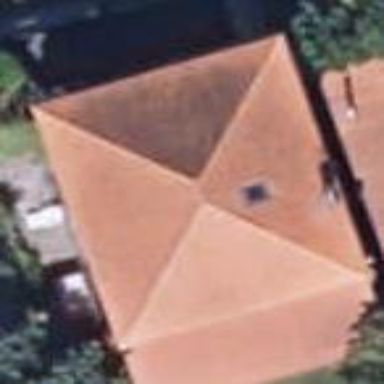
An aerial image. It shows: Simple house.